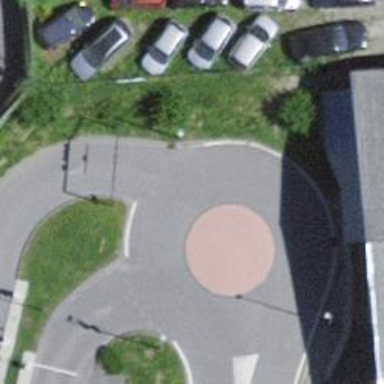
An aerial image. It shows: Mini roundabout on the road.